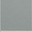
Piece: xx